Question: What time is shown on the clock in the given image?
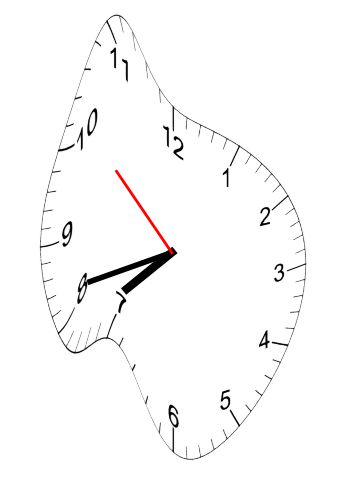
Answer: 07:41:52